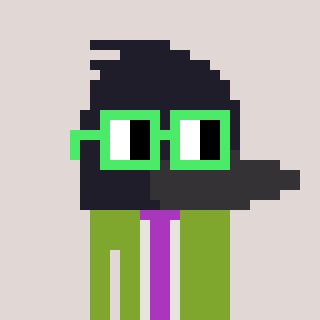
a pixel art character with square light green glasses, a raven-shaped head and a slimegreen-colored body on a warm background